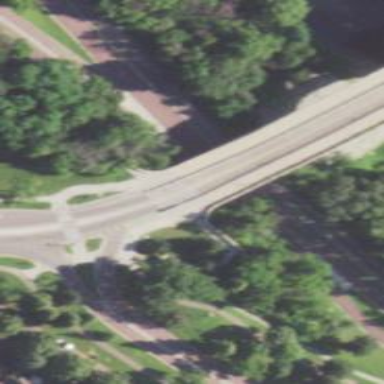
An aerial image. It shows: Tertiary road with bridge.